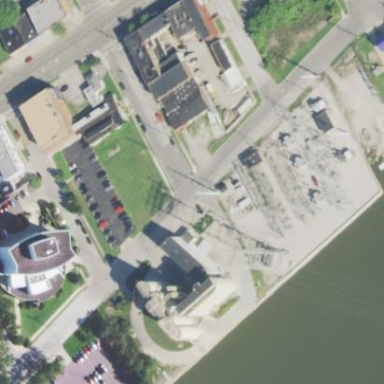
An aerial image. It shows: Outdoor distribution power substation.